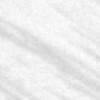
Label: change